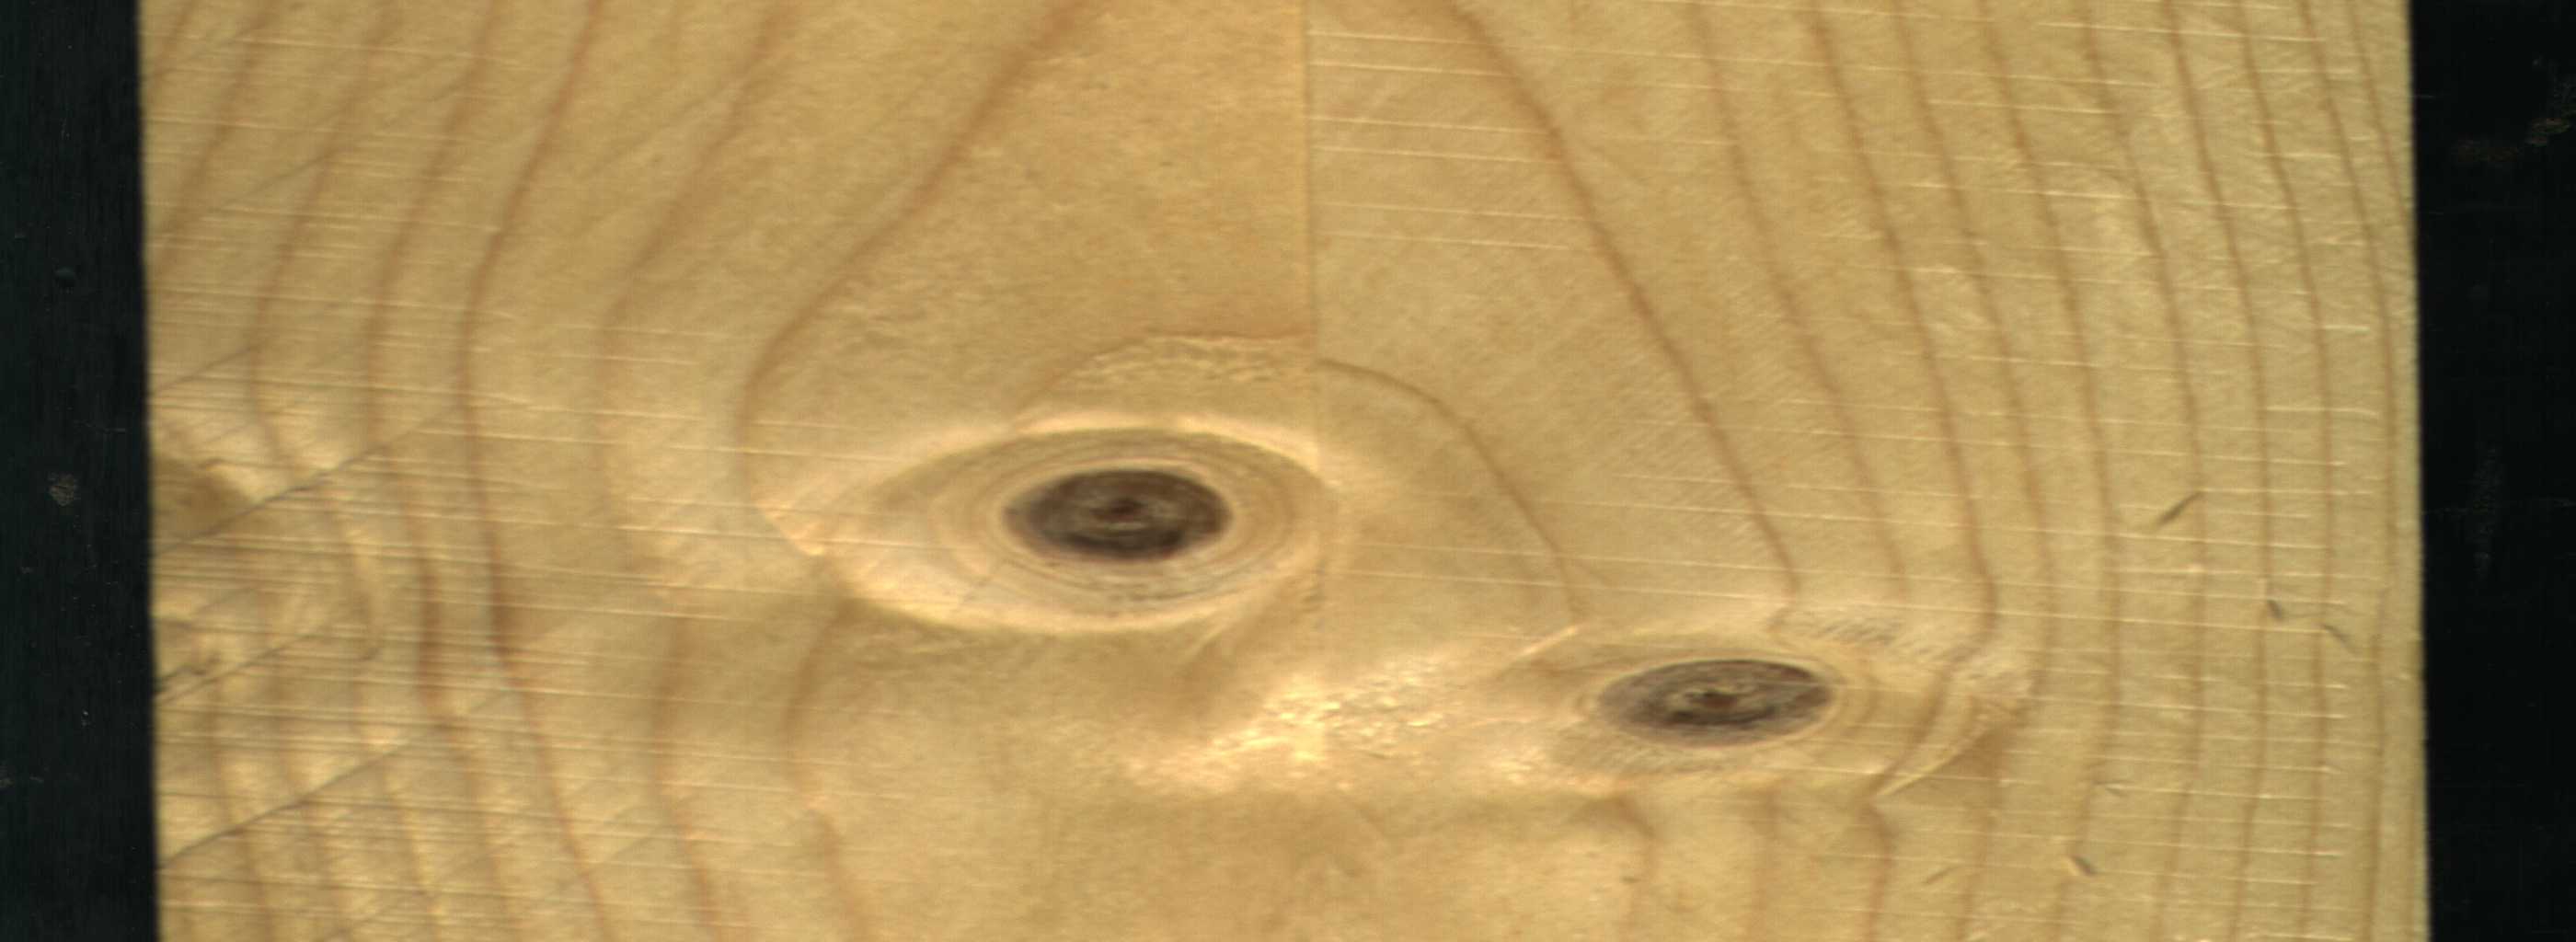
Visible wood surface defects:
Dead_Knot
Live_Knot